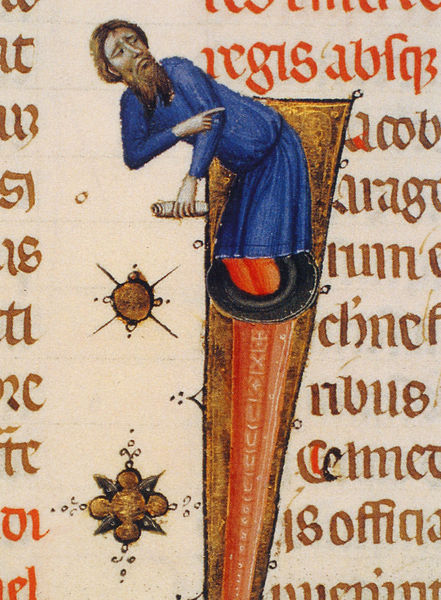
Titel: Llibre Verd de Barcelona
Institution: Barcelona, Arxiu Històric de la Ciutat de Barcelona
Schlagwörter: blau, mann, kleid, orange, bart, halten, schrift, zeigen, buch, stern, seite, lesezeichen, schriftrolle, tube, saturn, buchausschnitt, blaue kleidung